Interaction volume radius: 10 \u00c5
Interaction volume height: 35 \u00c5
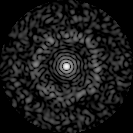
Disorder parameter: 0.8268